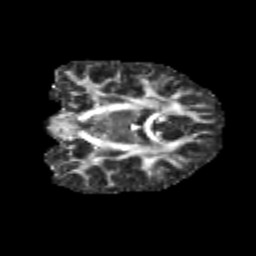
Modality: FA
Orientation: coronal
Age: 12
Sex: female
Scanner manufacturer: siemens
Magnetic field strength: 3 T
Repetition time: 3.8 s
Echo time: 0.07 s